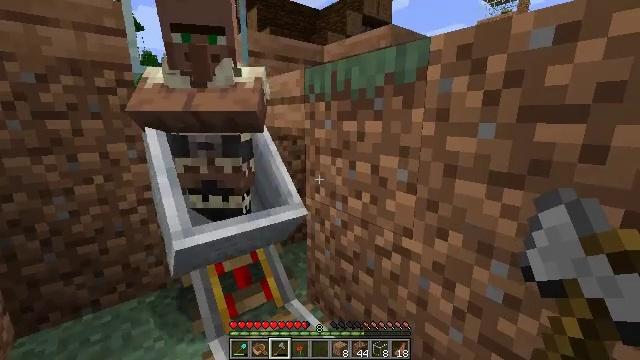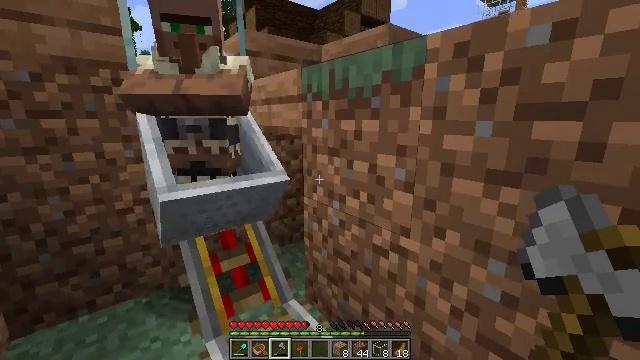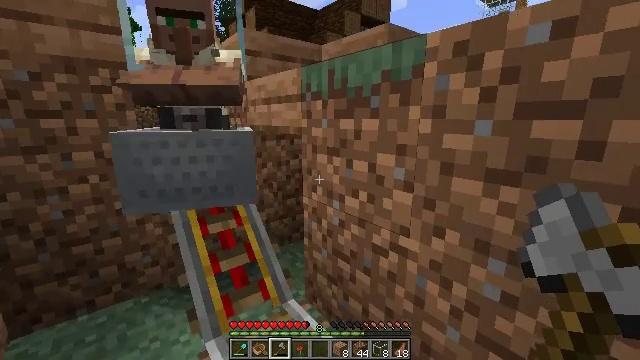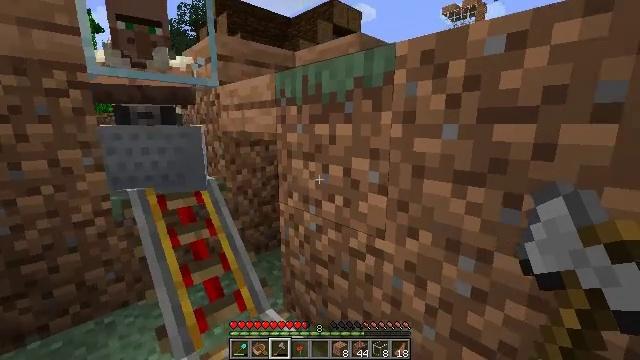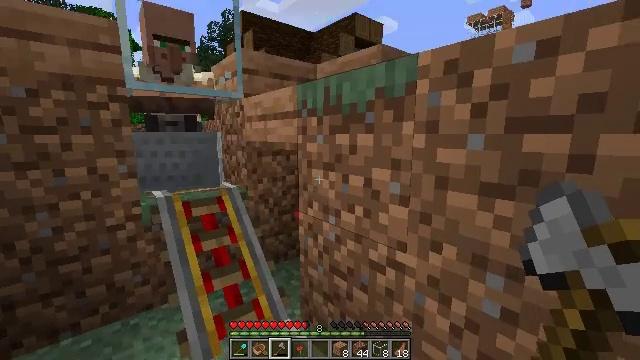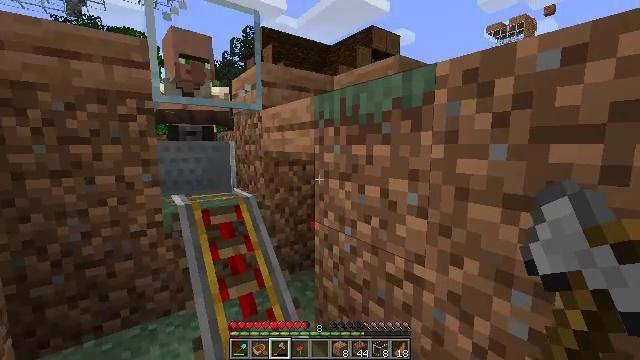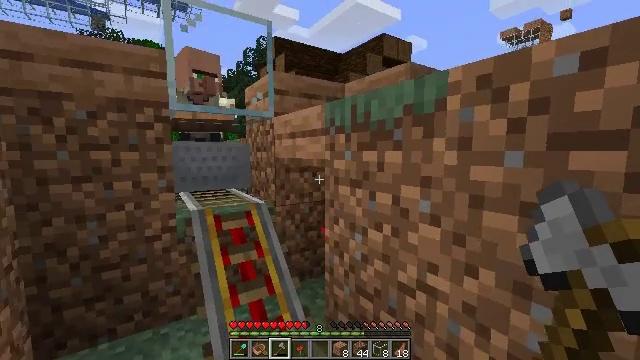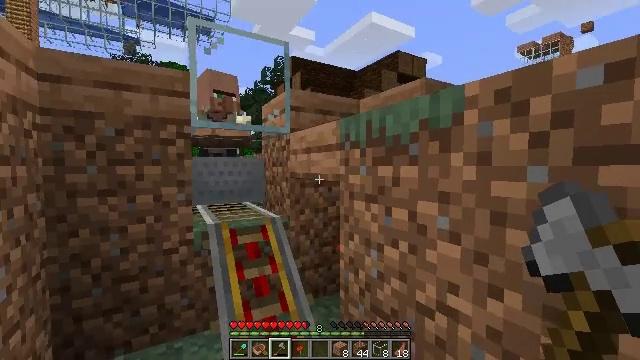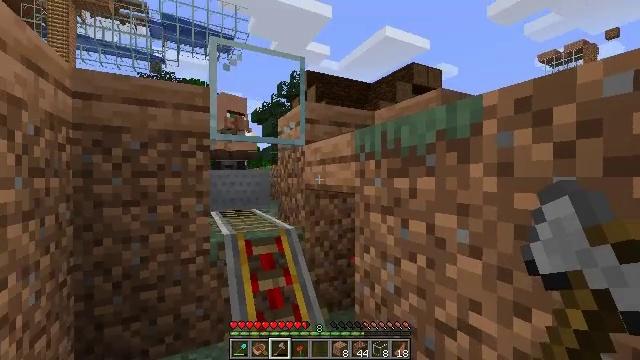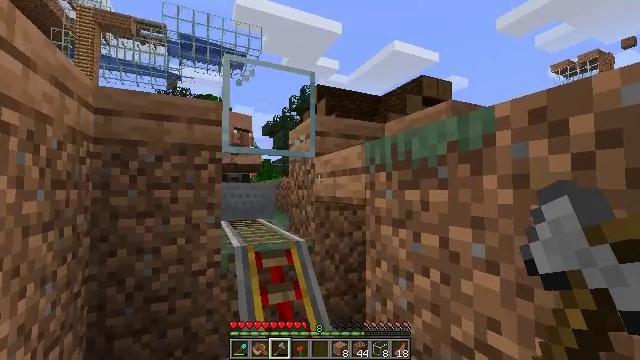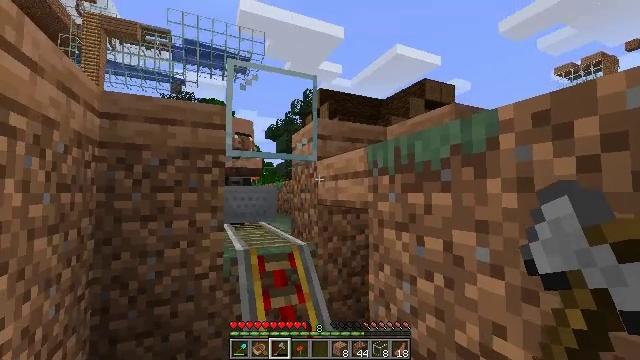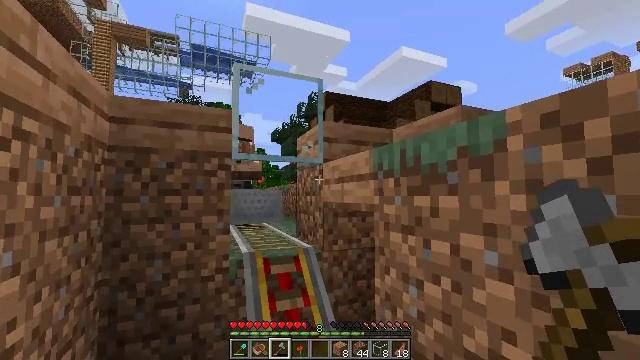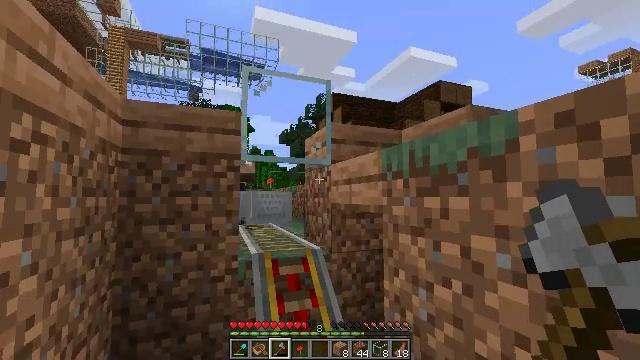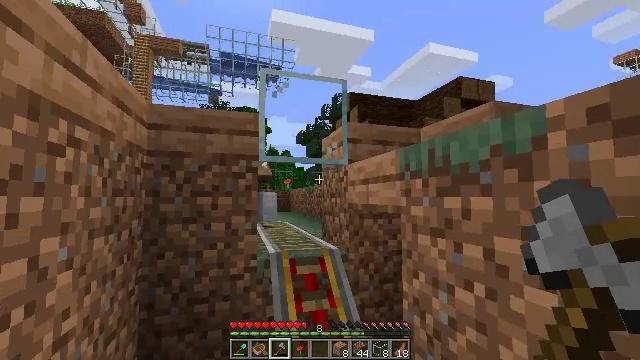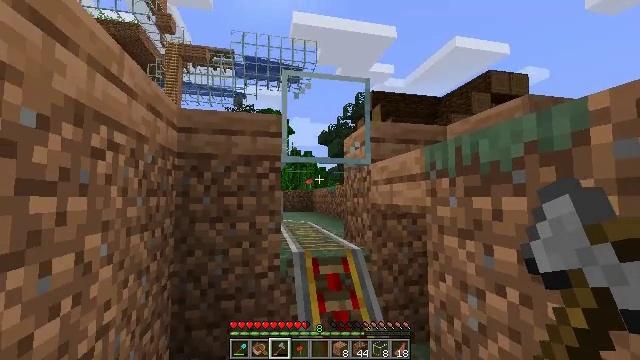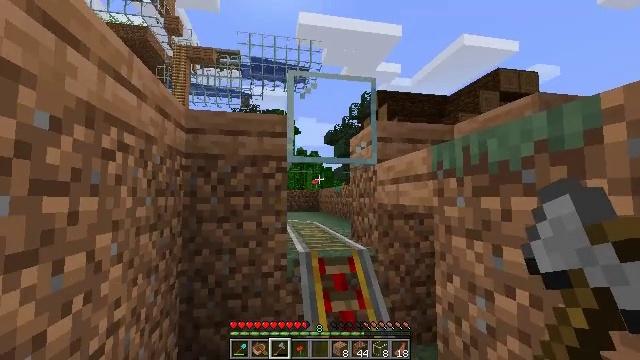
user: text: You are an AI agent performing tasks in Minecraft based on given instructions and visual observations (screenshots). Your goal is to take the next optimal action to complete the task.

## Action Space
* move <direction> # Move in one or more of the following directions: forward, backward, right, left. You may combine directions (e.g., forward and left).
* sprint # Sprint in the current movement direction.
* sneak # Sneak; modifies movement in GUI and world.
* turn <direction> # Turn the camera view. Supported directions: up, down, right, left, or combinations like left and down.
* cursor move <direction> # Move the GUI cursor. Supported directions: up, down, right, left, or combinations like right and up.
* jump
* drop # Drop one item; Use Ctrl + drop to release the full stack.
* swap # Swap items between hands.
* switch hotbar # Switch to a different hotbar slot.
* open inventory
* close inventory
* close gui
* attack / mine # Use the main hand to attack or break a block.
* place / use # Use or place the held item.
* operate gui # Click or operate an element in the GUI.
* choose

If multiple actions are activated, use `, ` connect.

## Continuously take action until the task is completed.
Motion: motion action
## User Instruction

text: Shatter the glass to collect it.
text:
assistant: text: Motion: no_op
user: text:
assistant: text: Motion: no_op
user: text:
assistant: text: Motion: turn right and up
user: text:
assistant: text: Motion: turn left and up
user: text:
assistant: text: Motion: turn left and up
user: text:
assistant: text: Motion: turn left and up
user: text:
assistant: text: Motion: turn left and up
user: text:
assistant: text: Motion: turn left and up
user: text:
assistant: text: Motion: turn left and up
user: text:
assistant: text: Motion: no_op
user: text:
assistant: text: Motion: turn left
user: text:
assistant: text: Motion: turn left
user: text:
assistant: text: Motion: turn left
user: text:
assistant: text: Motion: turn left
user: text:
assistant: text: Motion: turn left
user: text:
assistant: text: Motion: no_op
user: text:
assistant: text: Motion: move forward and move right
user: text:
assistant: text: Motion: move forward and move right
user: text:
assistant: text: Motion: move forward and move right
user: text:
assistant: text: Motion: move forward and move right, turn left
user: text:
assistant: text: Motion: move right
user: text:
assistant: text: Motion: turn left and up
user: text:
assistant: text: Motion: turn left and up
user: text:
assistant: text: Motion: turn left and up
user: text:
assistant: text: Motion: turn left and up
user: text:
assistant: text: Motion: turn left and up
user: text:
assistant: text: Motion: no_op
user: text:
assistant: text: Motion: attack / mine
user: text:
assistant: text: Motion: turn right and up, attack / mine
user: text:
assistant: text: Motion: attack / mine